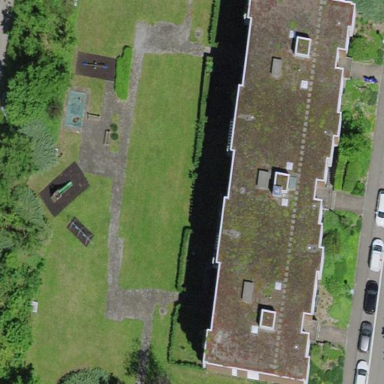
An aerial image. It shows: View of apartment building.